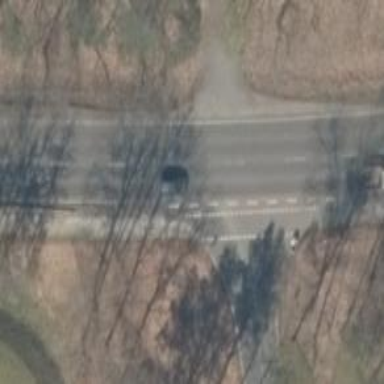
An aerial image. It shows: Secondary road with asphalt surface and cycle track on the right.